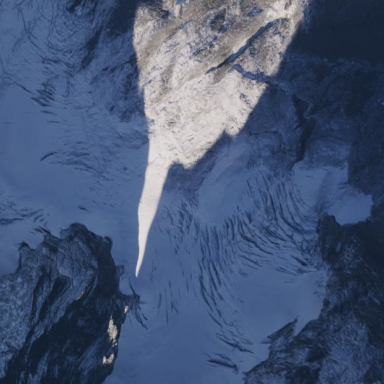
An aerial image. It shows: Stunning view of glacier.